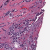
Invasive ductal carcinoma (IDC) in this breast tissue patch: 1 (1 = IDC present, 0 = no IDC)